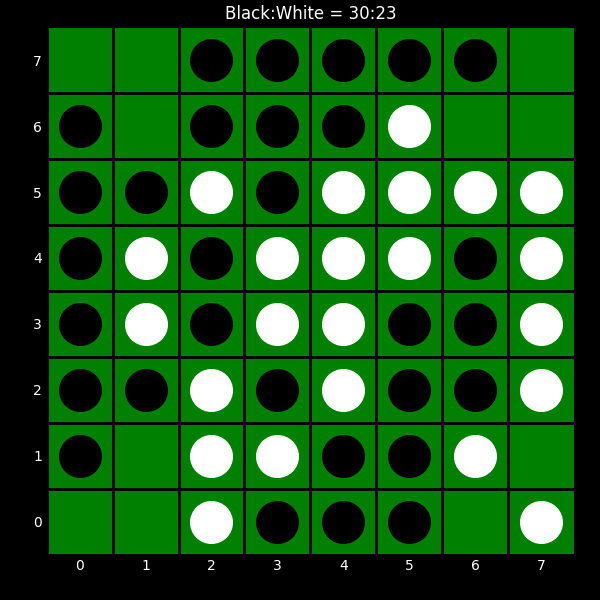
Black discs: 30
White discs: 23